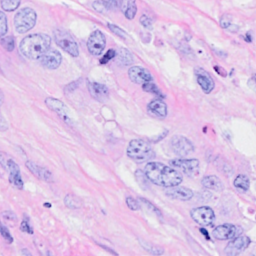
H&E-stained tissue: Breast